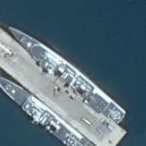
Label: cruiser